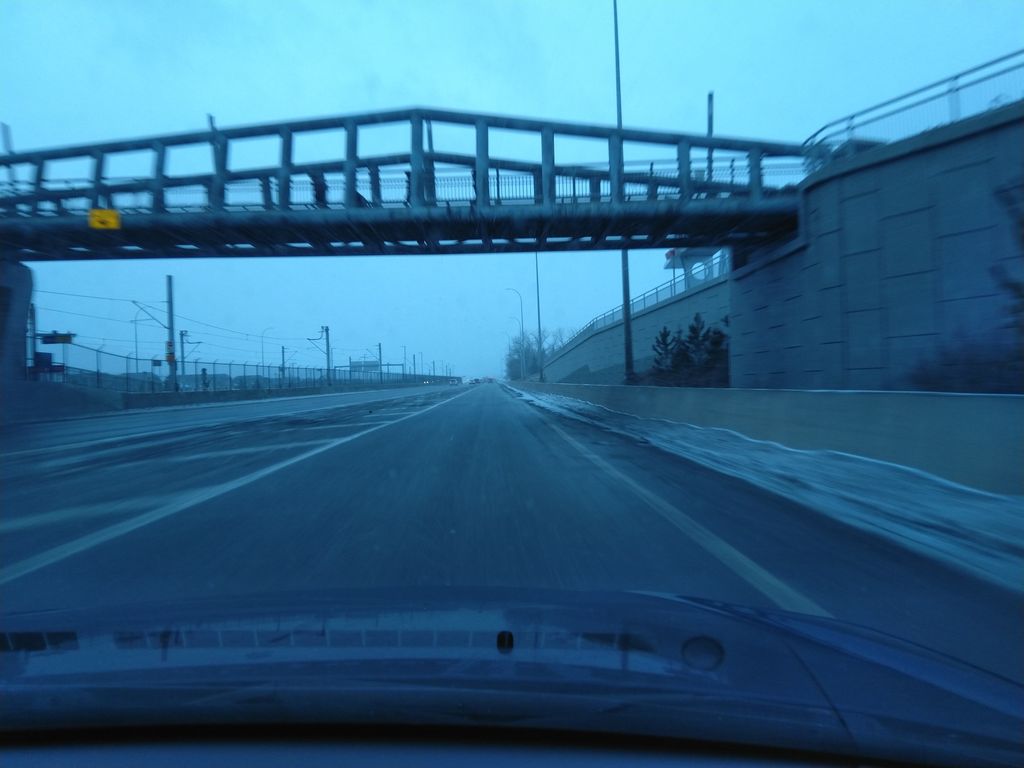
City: calgary